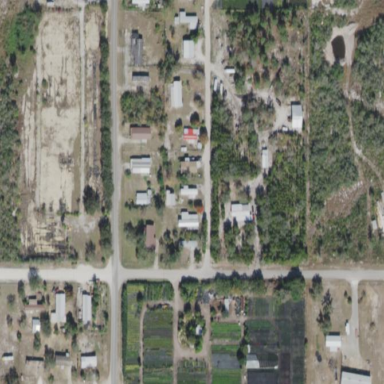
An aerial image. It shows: Residential area composed of single-family homes.